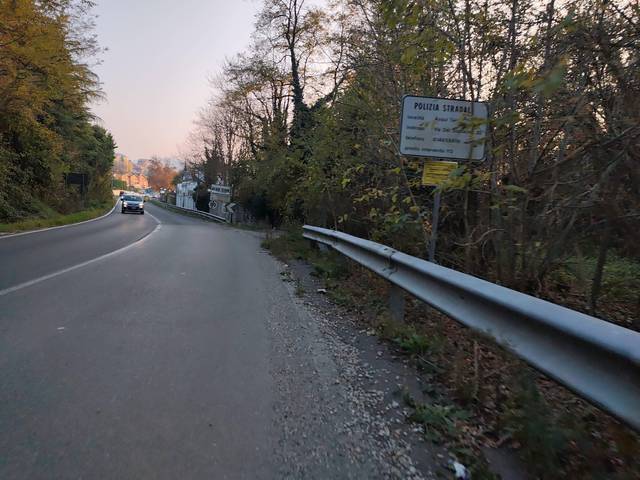
Region: Italy
Coordinates: 44.685, 8.473